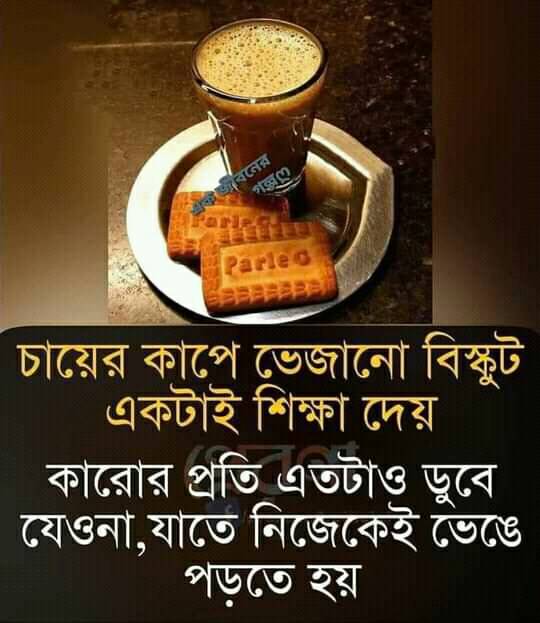
Text: চায়ের কাপে ভেজানো বিস্কুট একটাই শিক্ষা দেয় কারোর প্রতি এতটাও ডুবে যেওনা,যাতে নিজেকেই ভেঙে পড়তে হয়
Label: Non Hate